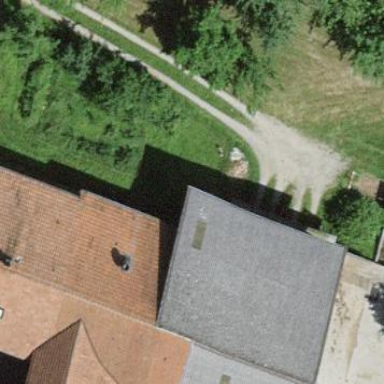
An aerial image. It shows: Farm building.